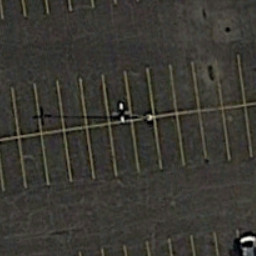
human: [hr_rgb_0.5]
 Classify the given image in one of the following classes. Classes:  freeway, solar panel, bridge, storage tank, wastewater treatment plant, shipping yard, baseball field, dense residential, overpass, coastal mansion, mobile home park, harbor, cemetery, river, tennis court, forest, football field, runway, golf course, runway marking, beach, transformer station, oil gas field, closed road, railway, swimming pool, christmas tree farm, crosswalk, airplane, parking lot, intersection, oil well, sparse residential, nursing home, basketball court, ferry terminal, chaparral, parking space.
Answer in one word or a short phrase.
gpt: parking space